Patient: sex F, age 49
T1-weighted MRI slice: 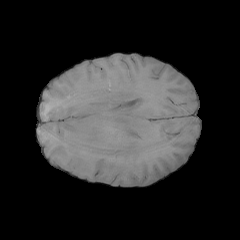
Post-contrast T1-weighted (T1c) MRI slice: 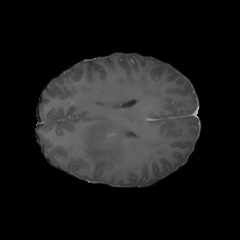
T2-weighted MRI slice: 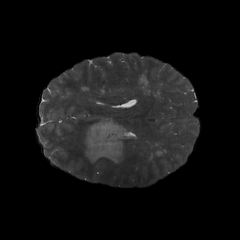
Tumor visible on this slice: yes
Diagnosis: Glioblastoma, IDH-wildtype
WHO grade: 4